Question: I was following the <URL>

Could anyone help me to point out the problem here?
'''
osgi> ss
"Framework is launched."
id State Bundle
0 ACTIVE org.eclipse.osgi_3.8.1.v20120830-144521
1 ACTIVE org.eclipse.kura.core.cloud_1.0.2
2 ACTIVE org.apache.commons.io_2.4.0
3 ACTIVE org.hsqldb.hsqldb_2.3.0
4 ACTIVE com.gwt.user_0.2.0
**5 ACTIVE com.help.iot.example.configurable_1.0.0.qualifier**
6 ACTIVE org.eclipse.kura.deployment.agent_1.0.1
7 ACTIVE org.eclipse.equinox.util_1.0.400.v20120522-2049
8 ACTIVE org.eclipse.kura.core.configuration_1.0.1
9 ACTIVE org.eclipse.equinox.http.jetty_3.0.0.v20120522-1841
10 ACTIVE org.json_1.0.0.v201011060100
11 ACTIVE org.eclipse.kura.core.net_1.0.2
12 ACTIVE org.eclipse.paho.client.mqttv3_1.0.1
13 ACTIVE org.apache.felix.gogo.shell_0.8.0.v201110170705
14 ACTIVE org.eclipse.jetty.servlet_8.1.3.v20120522
15 RESOLVED slf4j.log4j12_1.6.0
Master=32
16 ACTIVE javax.servlet_3.0.0.v201112011016
17 ACTIVE org.eclipse.jetty.util_8.1.3.v20120522
18 ACTIVE org.eclipse.kura.emulator_1.0.2.qualifier
19 ACTIVE org.apache.felix.deploymentadmin_0.9.5
20 ACTIVE log4j_1.2.17
Fragments=37
21 ACTIVE org.eclipse.jetty.security_8.1.3.v20120522
22 ACTIVE org.eclipse.equinox.ds_1.4.0.v20120522-1841
23 ACTIVE org.eclipse.kura.core_1.0.2
24 ACTIVE org.eclipse.equinox.cm_1.0.400.v20120522-1841
25 ACTIVE org.apache.commons.fileupload_1.2.2.v20111214-1400
26 ACTIVE org.eclipse.soda.dk.comm_1.2.1
27 ACTIVE org.eclipse.equinox.metatype_1.2.0.v20120522-1841
28 ACTIVE org.apache.felix.dependencymanager_3.0.0
29 ACTIVE javax.usb.common_1.0.2
30 ACTIVE org.eclipse.jetty.http_8.1.3.v20120522
31 ACTIVE org.eclipse.osgi.services_3.3.100.v20120522-1822
32 ACTIVE slf4j.api_1.6.4
Fragments=15
33 ACTIVE com.hp.iot.example.hello_osgi_1.0.0.qualifier
34 ACTIVE javax.usb.api_1.0.2
35 ACTIVE org.eclipse.equinox.event_1.2.200.v20120522-2049
36 ACTIVE org.eclipse.jetty.continuation_8.1.3.v20120522
37 RESOLVED log4j.apache-log4j-extras_1.1.0
Master=20
38 ACTIVE com.google.protobuf_2.6.0
39 ACTIVE org.apache.commons.net_3.1.0.v201205071737
40 ACTIVE org.eclipse.equinox.console_1.0.0.v20120522-1841
41 ACTIVE osgi.cmpn_4.3.0.201111022214
42 ACTIVE org.eclipse.jetty.io_8.1.3.v20120522
43 ACTIVE org.eclipse.jetty.server_8.1.3.v20120522
44 ACTIVE org.eclipse.equinox.http.servlet_1.1.300.v20120522-1841
45 ACTIVE org.eclipse.kura.core.crypto_1.0.1
46 ACTIVE org.eclipse.osgi.util_3.2.300.v20120522-1822
47 ACTIVE org.apache.felix.gogo.runtime_0.8.0.v201108120515
48 ACTIVE org.eclipse.equinox.io_1.0.400.v20120522-2049
49 ACTIVE org.eclipse.kura.api_1.0.2
'''
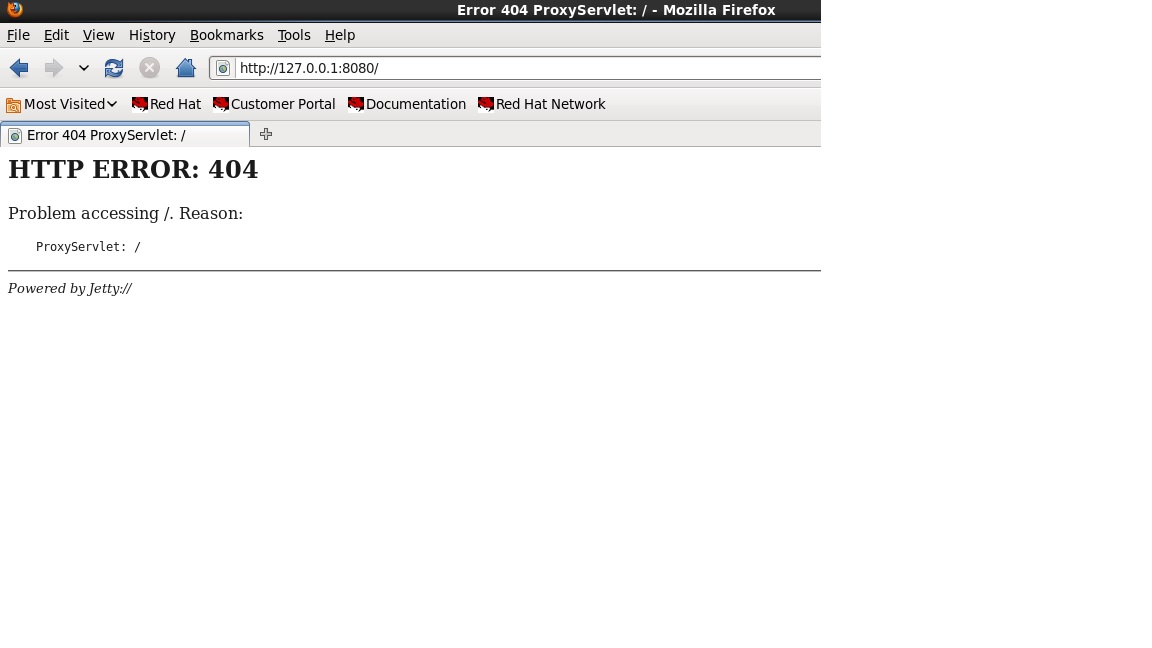
Answer: I had the same problem... The answer was I downloaded the wrong package.
There are 2 Developers Workspaces for download. On the left side without the WebUI.
Try to download the Developers Workspace on the right side (Extended Downloads) <URL>